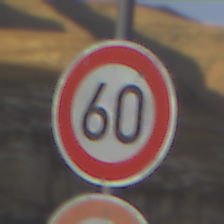
Verkehrszeichen: Geschwindigkeit60
Zusatzzeichen unten: UeberholverbotKraftfahrzeuge
Umgebung: Outdoor, Nature
Tageszeit: SunriseSunset
Wetter: PartlyCloudy
Licht: Natural
Jahreszeit: NotSpecified
Kontrast: HighContrast